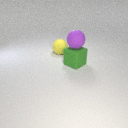
large green rubber cube to the right of large yellow rubber sphere